Question: Does anyone know how to create a simulation raster elevation dataset - i.e. a 2d matrix of realistic elevation values - in R? R's 'jitter' doesn't seem appropriate. In Java/Processing the 'noise()' function achieves this with a <URL> algorithm e.g.:
'''
size(200, 200);
float ns = 0.03; // for scaling
for (float i=0; i<200; i++) {
for (float j=0; j<200; j++) {
stroke(noise(i*ns, j*ns) * 255);
point(i, j);
}
}
'''

But I've found no references to Perlin noise in R literature. Thanks in advance.
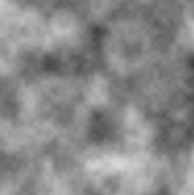
Answer: Here is an implementation in R,
following the explanations in
<URL>
'''
perlin_noise <- function(
n = 5, m = 7, # Size of the grid for the vector field
N = 100, M = 100 # Dimension of the image
) {
# For each point on this n*m grid, choose a unit 1 vector
vector_field <- apply(
array( rnorm( 2 * n * m ), dim = c(2,n,m) ),
2:3,
function(u) u / sqrt(sum(u^2))
)
f <- function(x,y) {
# Find the grid cell in which the point (x,y) is
i <- floor(x)
j <- floor(y)
stopifnot( i >= 1 || j >= 1 || i < n || j < m )
# The 4 vectors, from the vector field, at the vertices of the square
v1 <- vector_field[,i,j]
v2 <- vector_field[,i+1,j]
v3 <- vector_field[,i,j+1]
v4 <- vector_field[,i+1,j+1]
# Vectors from the point to the vertices
u1 <- c(x,y) - c(i,j)
u2 <- c(x,y) - c(i+1,j)
u3 <- c(x,y) - c(i,j+1)
u4 <- c(x,y) - c(i+1,j+1)
# Scalar products
a1 <- sum( v1 * u1 )
a2 <- sum( v2 * u2 )
a3 <- sum( v3 * u3 )
a4 <- sum( v4 * u4 )
# Weighted average of the scalar products
s <- function(p) 3 * p^2 - 2 * p^3
p <- s( x - i )
q <- s( y - j )
b1 <- (1-p)*a1 + p*a2
b2 <- (1-p)*a3 + p*a4
(1-q) * b1 + q * b2
}
xs <- seq(from = 1, to = n, length = N+1)[-(N+1)]
ys <- seq(from = 1, to = m, length = M+1)[-(M+1)]
outer( xs, ys, Vectorize(f) )
}
image( perlin_noise() )
'''

You can have a more fractal structure by adding those matrices,
with different grid sizes.
'''
a <- .6
k <- 8
m <- perlin_noise(2,2,2^k,2^k)
for( i in 2:k )
m <- m + a^i * perlin_noise(2^i,2^i,2^k,2^k)
image(m)
m[] <- rank(m) # Histogram equalization
image(m)
'''